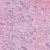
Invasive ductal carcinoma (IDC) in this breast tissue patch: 1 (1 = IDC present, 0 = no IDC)